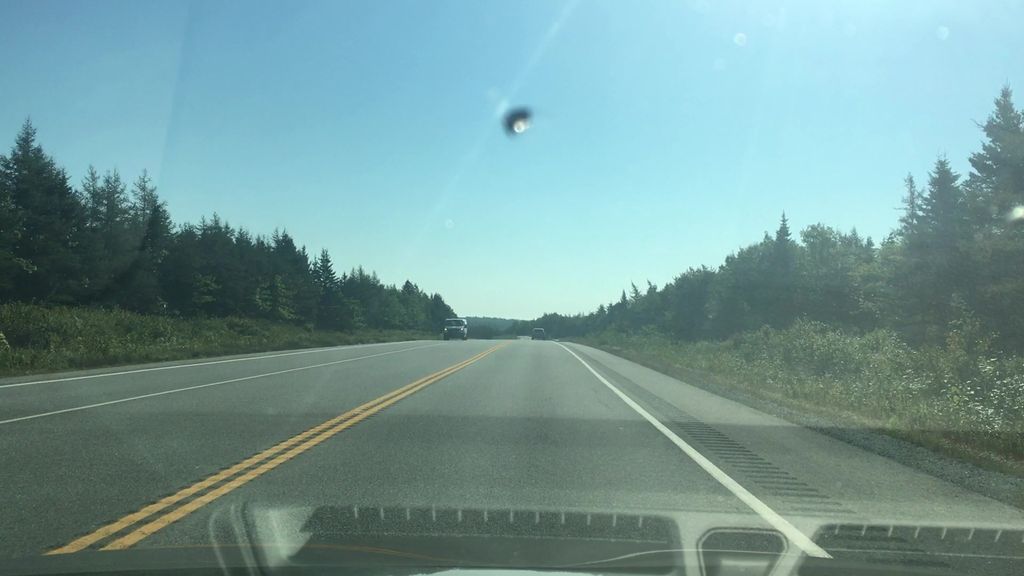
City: halifax